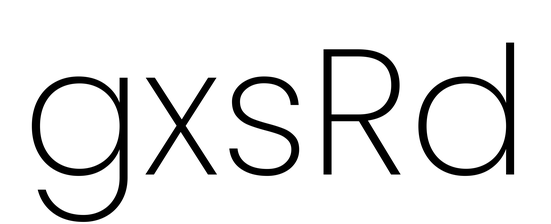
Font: Poppins-ExtraLight